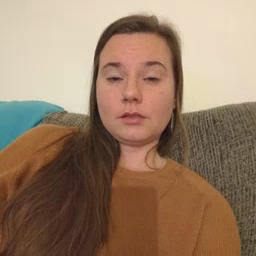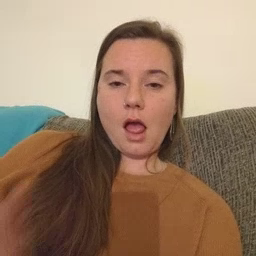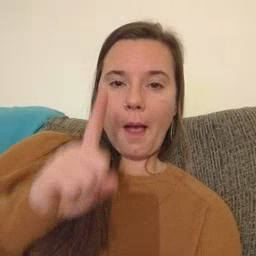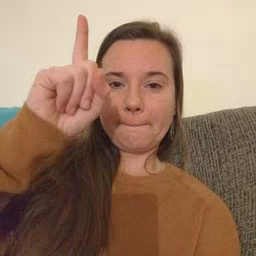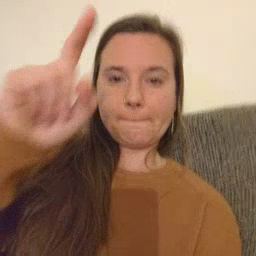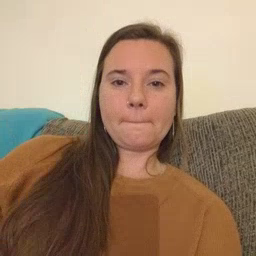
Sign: up